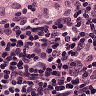
Metastatic tissue present: no